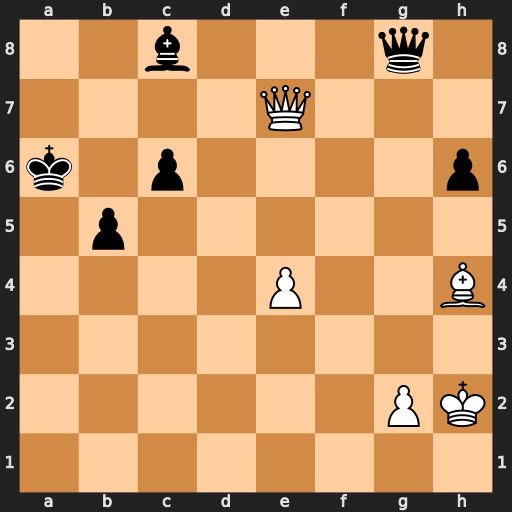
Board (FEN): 2b3q1/4Q3/k1p4p/1p6/4P2B/8/6PK/8
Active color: w
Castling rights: -
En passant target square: -
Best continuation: Bf2 b4 Qc5 Qd8 Qxc6+